Question: I am trying to anchor two progress but I can't see a way to get the desired result.
I want the left progress bar to be anchored to the left, right bar to the right with the centre fixed (as imaged below)

(Bottom image shows resized form)
I've tried putting the controls on a docked panel with various anchor points but I cannot get the desired result, any idea?
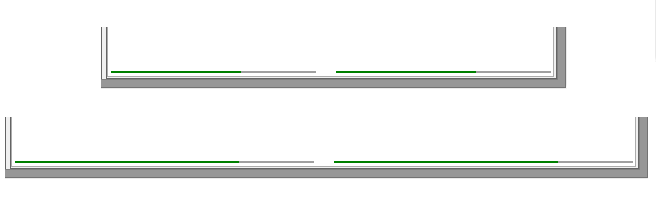
Answer: I would suggest that you use a 'SplitContainer' and add a progress bar to each panel. Anchor the bars on both left and right and then ensure that the splitter is placed in the middle of the container. If the user shouldn't be allowed to subsequently move the splitter, set
'splitContainer1.IsSplitterFixed = false'